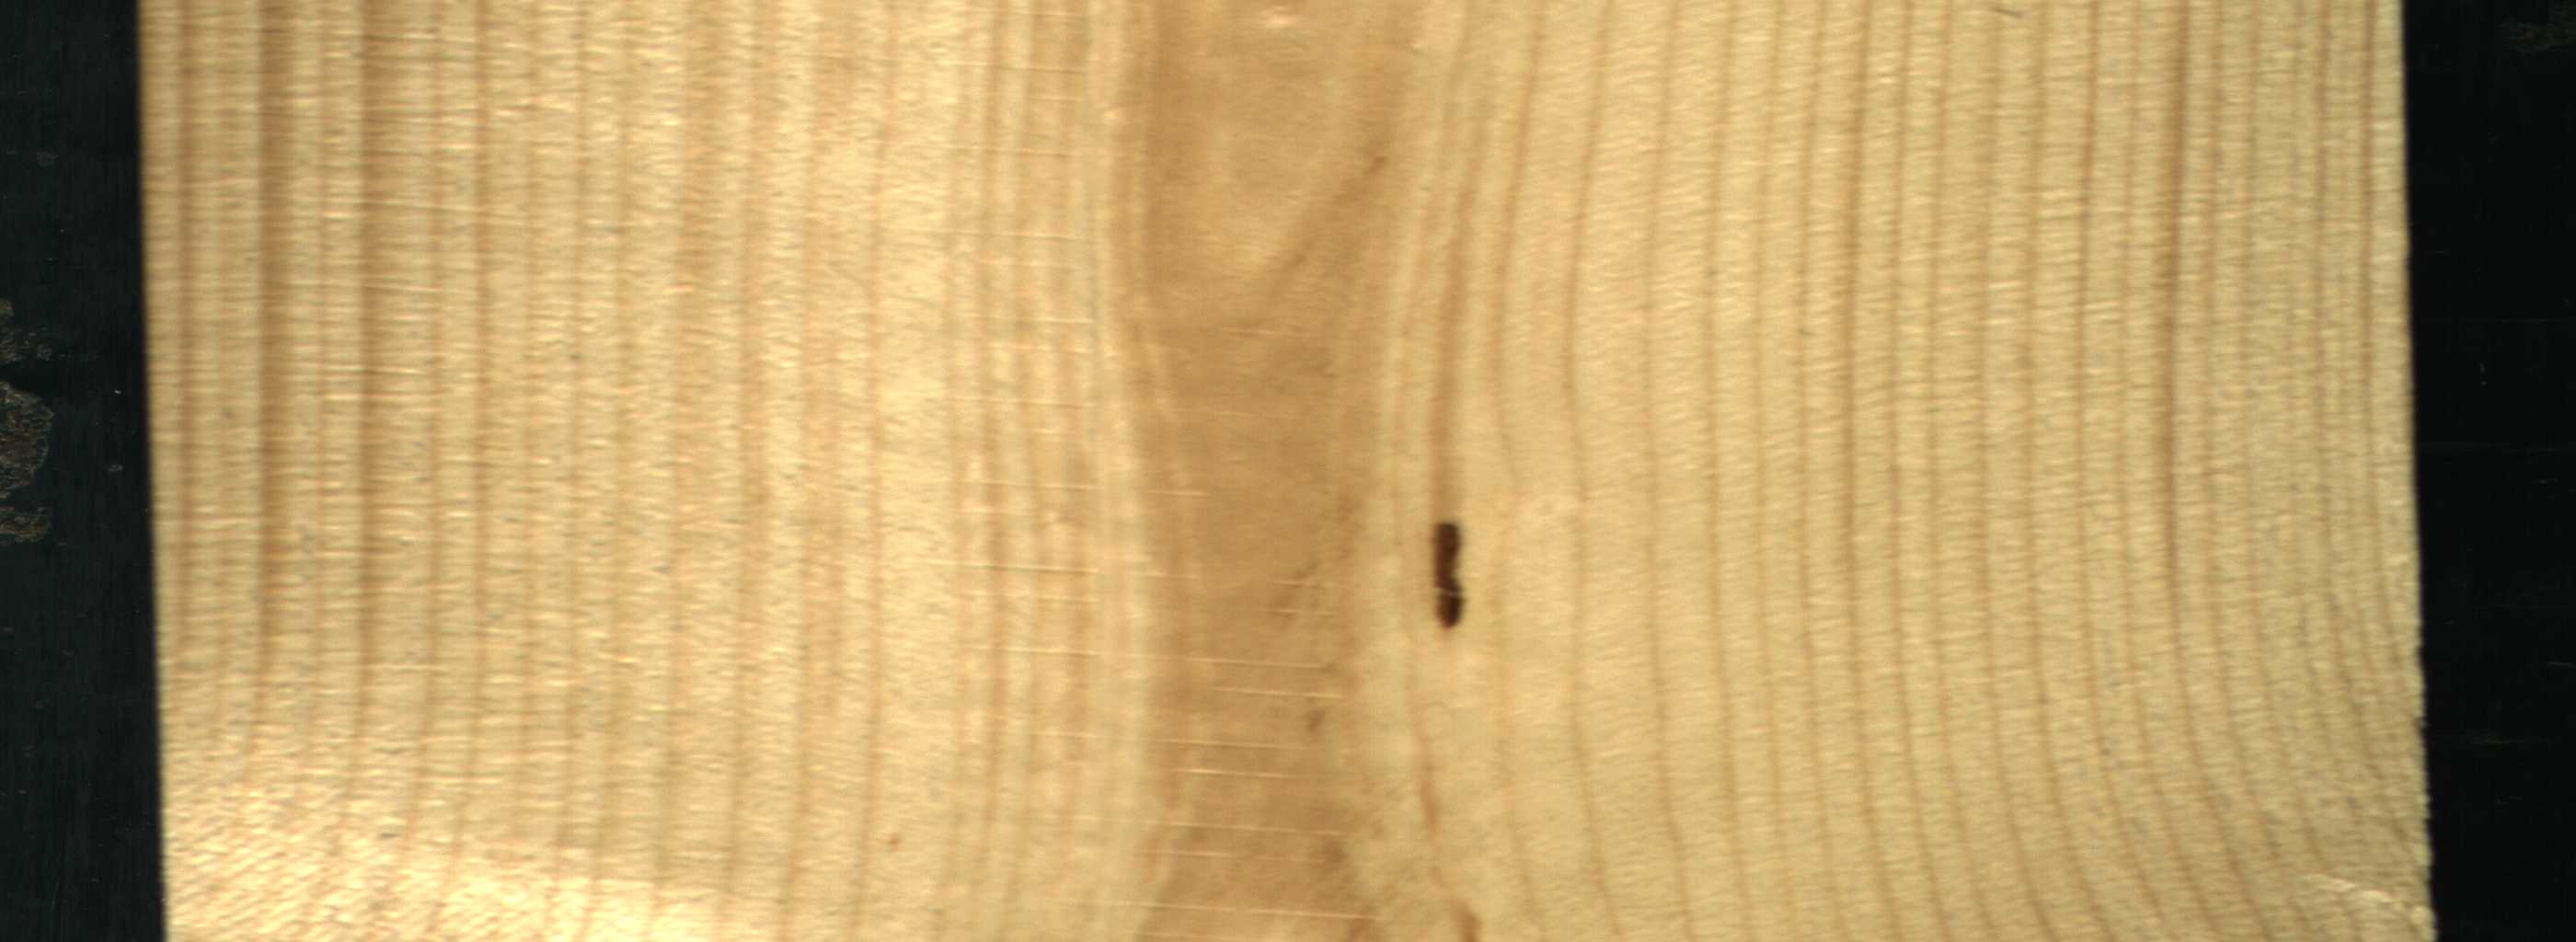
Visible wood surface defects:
resin